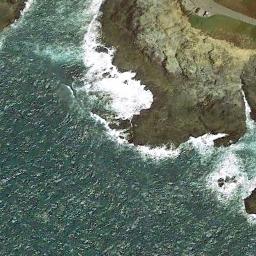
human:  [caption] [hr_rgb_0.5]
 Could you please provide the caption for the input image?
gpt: The dark green seawater washes the rocks .

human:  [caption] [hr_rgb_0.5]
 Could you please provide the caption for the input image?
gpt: The teal blue sea and brown reef by the beach .

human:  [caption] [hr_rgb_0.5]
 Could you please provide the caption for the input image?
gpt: The type of beach is rocky coast and the color of the seawater is dark green .

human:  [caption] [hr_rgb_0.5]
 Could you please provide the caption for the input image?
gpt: The sea was rough by the beach .

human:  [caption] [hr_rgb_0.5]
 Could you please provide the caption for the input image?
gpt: There are many uneven rocks on the beach .